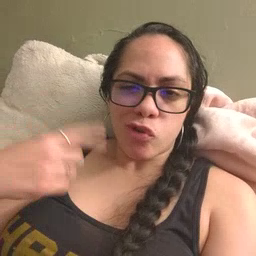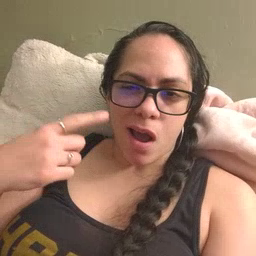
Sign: cry